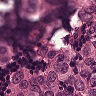
Metastatic tissue present: yes